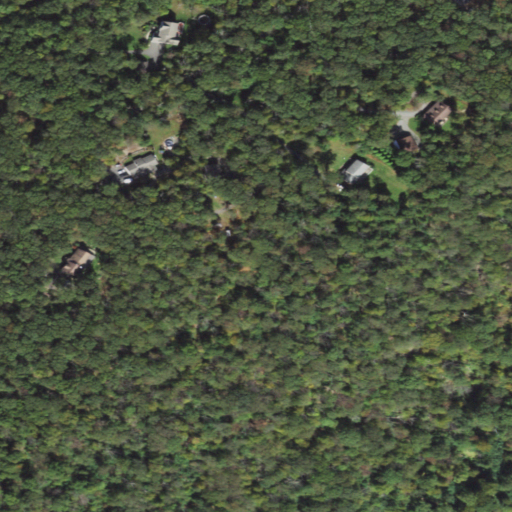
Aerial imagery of mountain in Pennsylvania named Fancy Hill containing deciduous forest, open development, and mixed forest